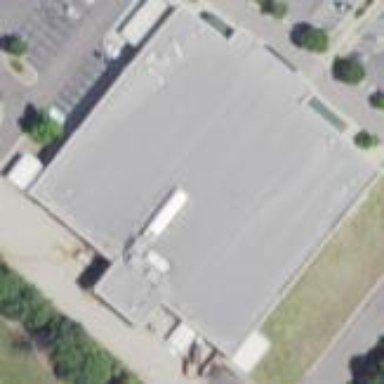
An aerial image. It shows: Commercial building.